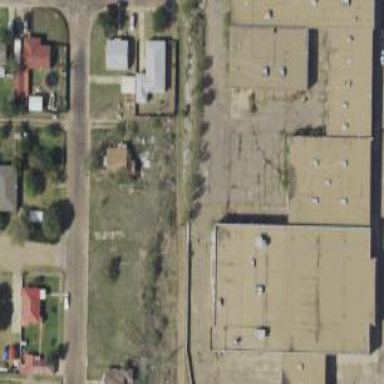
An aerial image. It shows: Alley classified as service road.